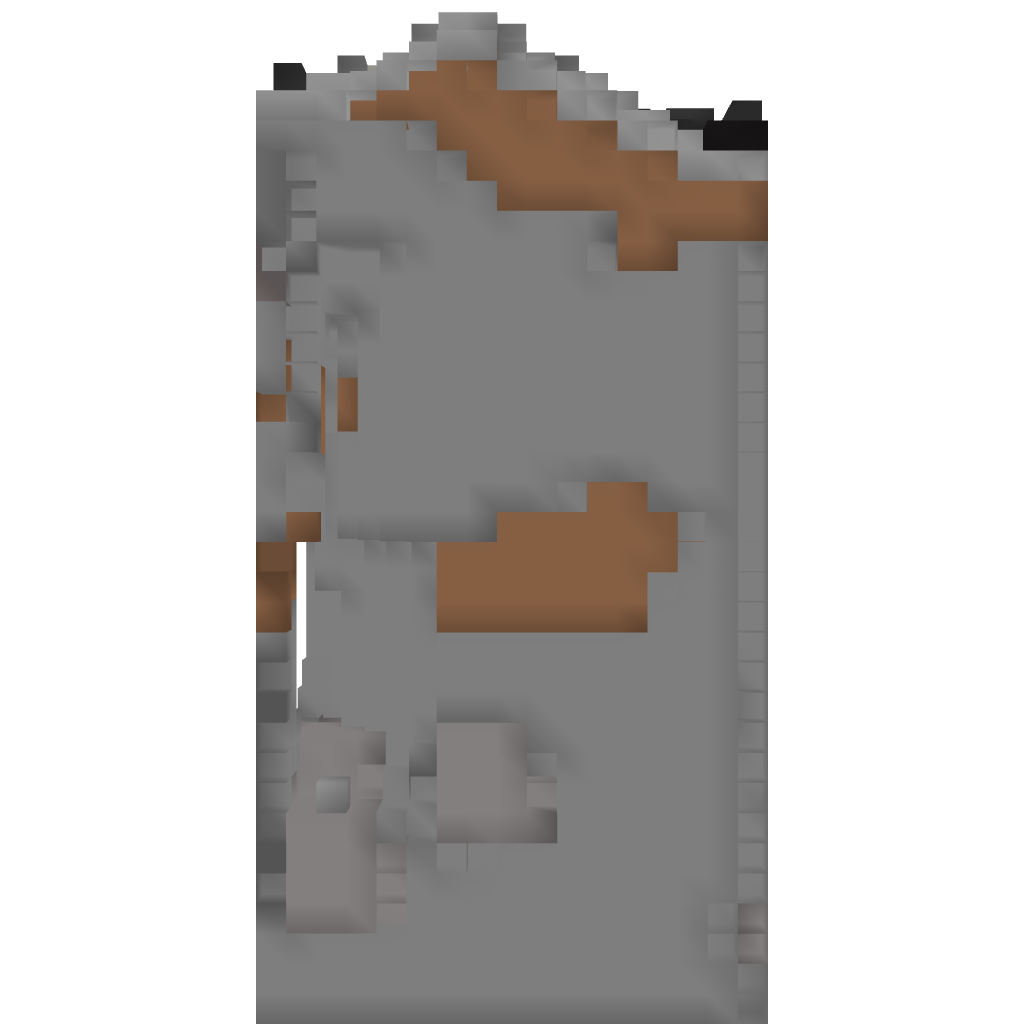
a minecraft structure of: Mountain-Villa